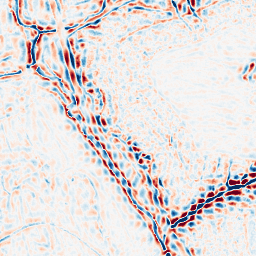
Category: wavelet
Decomposition family: wavelet_dwt
Decomposition parameters: wavelet: db8
level: 3
Upsampling method: linear_exact
Upsampling parameters: scale: 2
Upsampling scale: 2